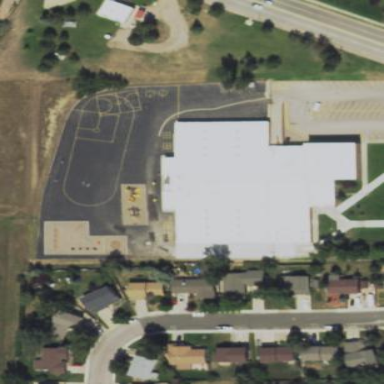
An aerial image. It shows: School building painted in saddlebrown color.